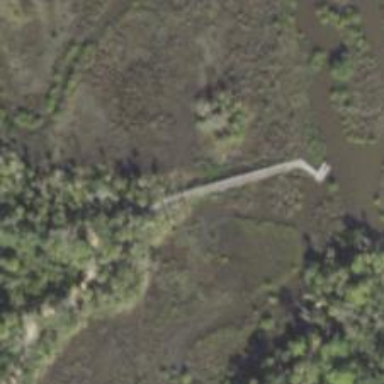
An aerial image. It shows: Footway bridge.